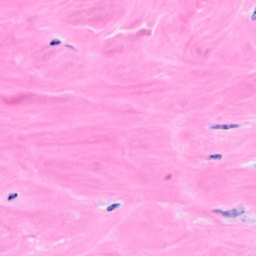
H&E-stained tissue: Breast